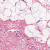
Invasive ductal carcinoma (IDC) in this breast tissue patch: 0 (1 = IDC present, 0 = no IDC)